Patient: sex M, age 19
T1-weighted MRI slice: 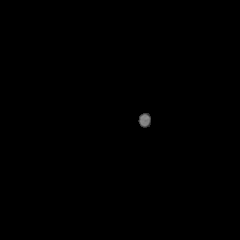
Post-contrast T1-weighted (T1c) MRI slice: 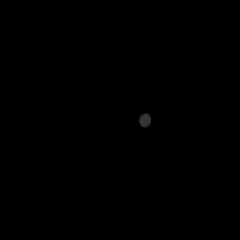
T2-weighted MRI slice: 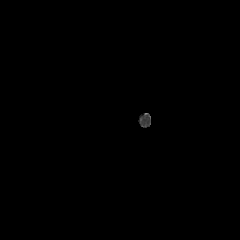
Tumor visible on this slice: no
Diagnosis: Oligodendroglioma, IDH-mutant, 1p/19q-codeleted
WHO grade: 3